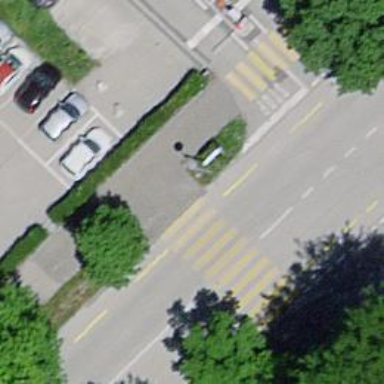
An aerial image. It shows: Bus stop with platform for public transport.